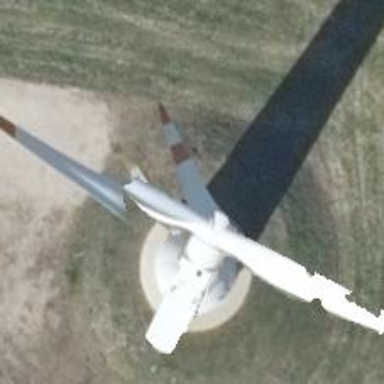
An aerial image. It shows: Wind generator with horizontal axis. The generator is wind turbine.